Field crop: tomato
Growth stage: 1
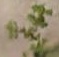
Species: portulaca